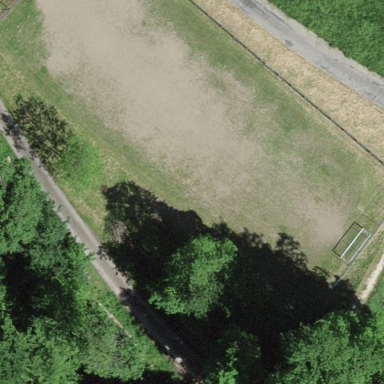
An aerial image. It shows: Sandy soccer pitch for leisurely sports.